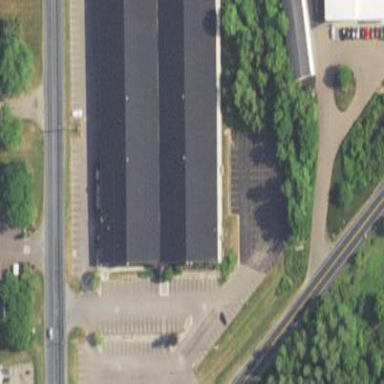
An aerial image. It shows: Sports center building.